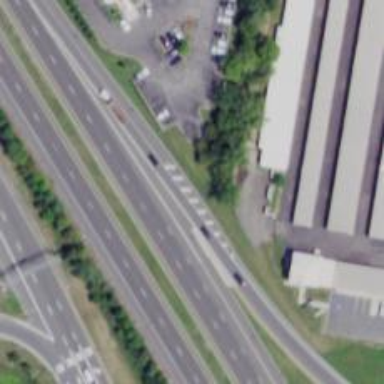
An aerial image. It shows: Trunk link highway.